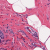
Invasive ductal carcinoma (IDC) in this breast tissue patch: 0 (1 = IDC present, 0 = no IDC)